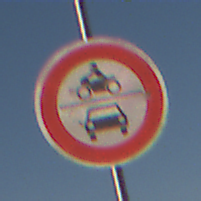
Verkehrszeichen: VerbotKraftfahrzeuge
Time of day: MorningAfternoon
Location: Outdoor (Nature)
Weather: Clear
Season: Winter
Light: Natural